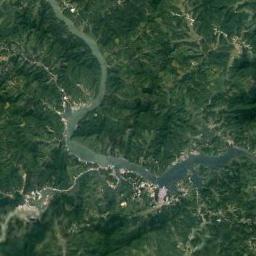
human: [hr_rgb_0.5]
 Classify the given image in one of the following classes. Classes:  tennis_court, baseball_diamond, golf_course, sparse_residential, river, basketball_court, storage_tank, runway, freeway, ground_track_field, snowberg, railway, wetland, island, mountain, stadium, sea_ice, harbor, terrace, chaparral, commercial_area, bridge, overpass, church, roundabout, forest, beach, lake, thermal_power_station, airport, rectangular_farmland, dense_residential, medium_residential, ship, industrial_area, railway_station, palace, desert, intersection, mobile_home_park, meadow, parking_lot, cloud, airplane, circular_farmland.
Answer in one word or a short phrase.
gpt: river